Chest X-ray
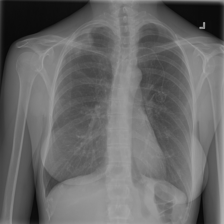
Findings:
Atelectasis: negative
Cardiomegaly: negative
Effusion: negative
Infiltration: negative
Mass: positive
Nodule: negative
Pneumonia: negative
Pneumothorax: negative
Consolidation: negative
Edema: negative
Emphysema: negative
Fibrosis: negative
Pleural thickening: negative
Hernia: negative